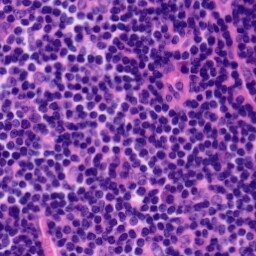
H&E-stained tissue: Tonsil